Interaction volume radius: 5 \u00c5
Interaction volume height: 25 \u00c5
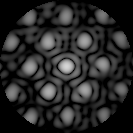
Disorder parameter: 0.2412